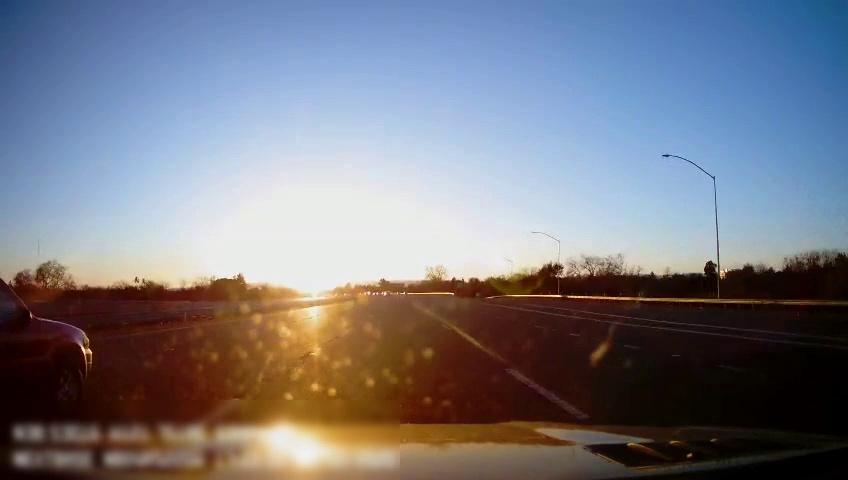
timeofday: Day
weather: Sunny
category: Drivable Space
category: Vehicles | SUV
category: Lanes | Alternate Lane
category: Lanes | Alternate Lane
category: Lanes | Current Lane
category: Lanes | Current Lane
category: Lanes | Alternate Lane
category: Lanes | Alternate Lane
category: Lanes | Alternate Lane